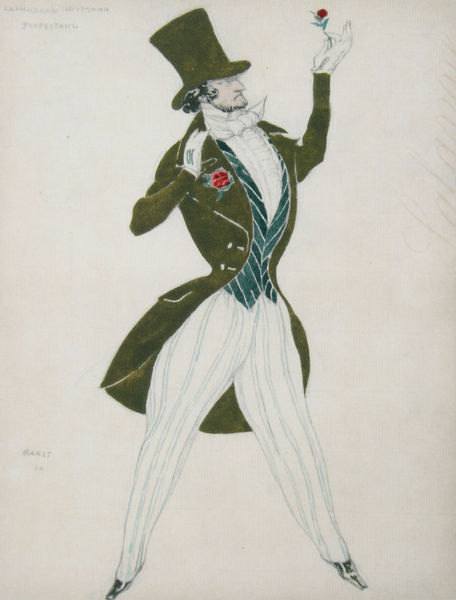
Titel: Kostümentwurf für Florestan im Ballett "Carnaval"
Künstler: Léon Bakst
Standort: St. Petersburg
Institution: Staatliches Museum Theater und Musik
Schlagwörter: mann, grün, blume, blumen, handschuhe, hut, zeichnung, rose, rot, schleife, zylinder, anzug, bart, hose, signatur, kostüm, mantel, frack, knopfloch, gestreift, streifen, edel, weste, titel, veste, dandy, modezeichnung, stutzer, theaterfigur, blomen